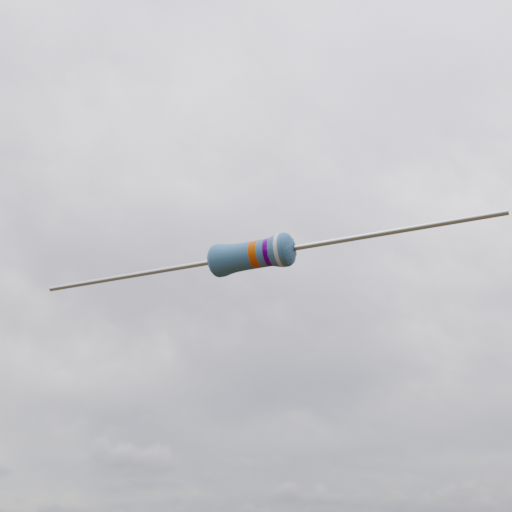
Resistor colour bands (in order): orange, violet, white